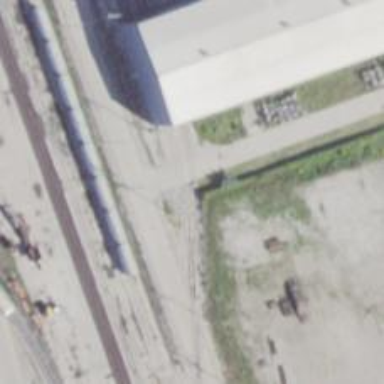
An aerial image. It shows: Rail spur service.